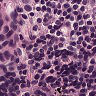
Metastatic tissue present: yes